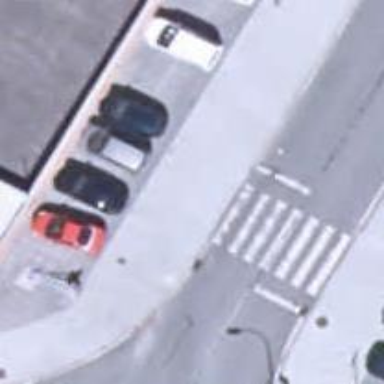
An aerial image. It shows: Sidewalk.